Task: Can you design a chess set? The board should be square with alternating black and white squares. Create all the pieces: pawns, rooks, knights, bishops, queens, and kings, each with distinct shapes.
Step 422:
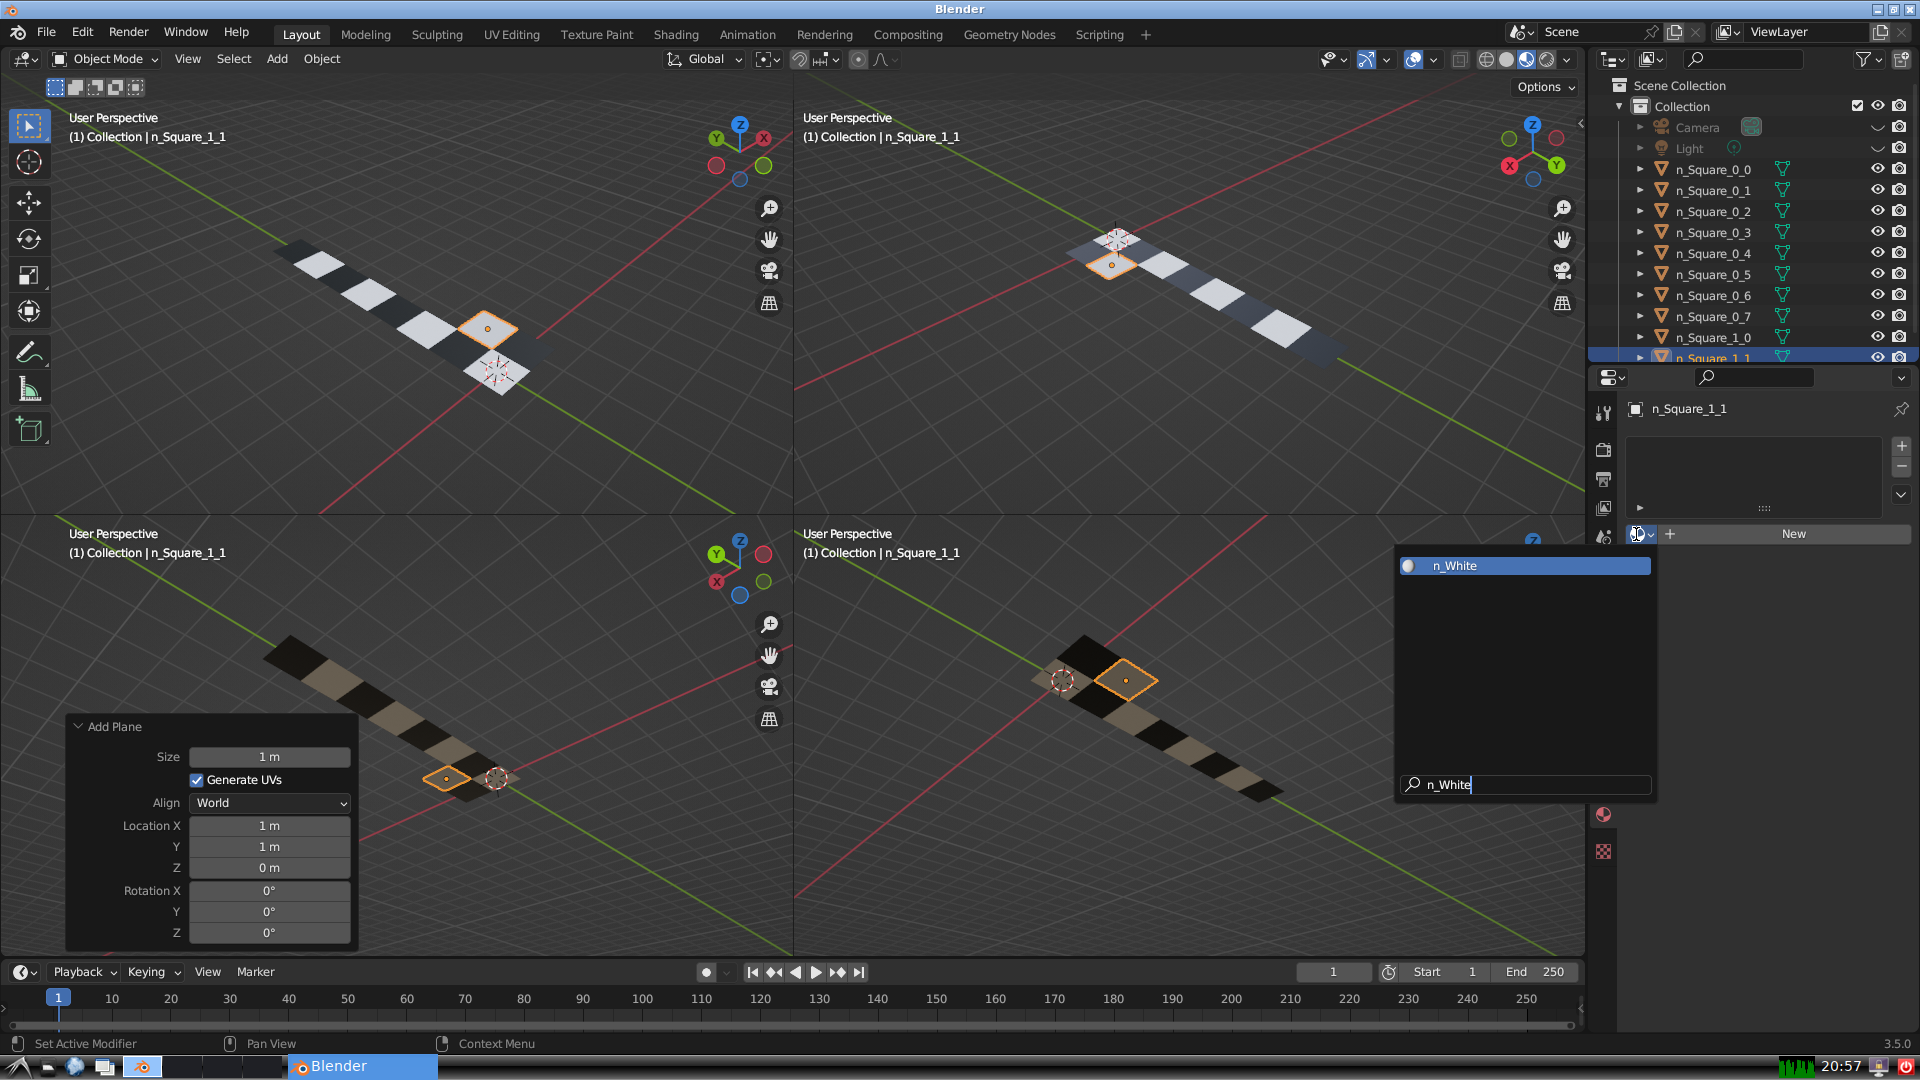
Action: {"key_press": ['Return']}